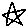
Label: star